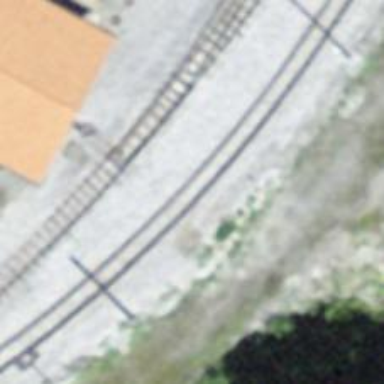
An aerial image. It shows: Narrow-gauge railway track with one electrified contact line.